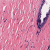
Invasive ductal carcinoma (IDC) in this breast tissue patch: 0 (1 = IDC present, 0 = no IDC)